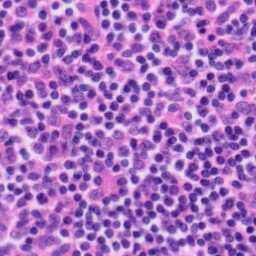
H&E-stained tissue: Tonsil